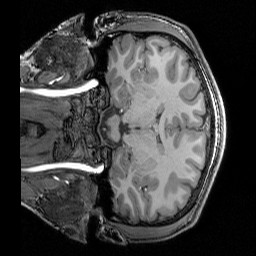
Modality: T1w
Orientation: coronal
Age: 19
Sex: male
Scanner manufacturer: siemens
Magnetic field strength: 3 T
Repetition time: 2.3 s
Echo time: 0.00344 s